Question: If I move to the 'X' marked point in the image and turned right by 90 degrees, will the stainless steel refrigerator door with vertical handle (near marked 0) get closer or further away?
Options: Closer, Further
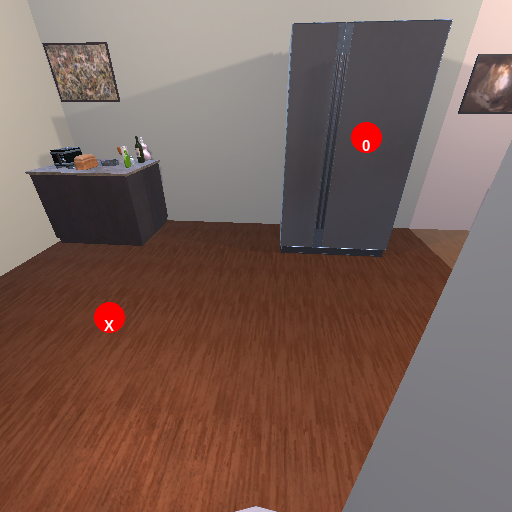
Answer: Closer